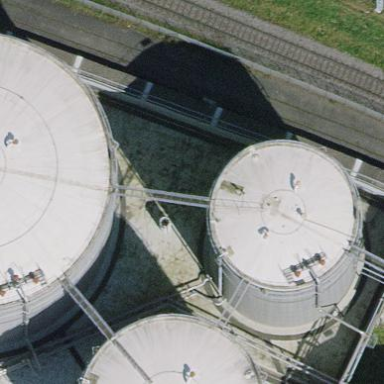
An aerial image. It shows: Building with storage tank.